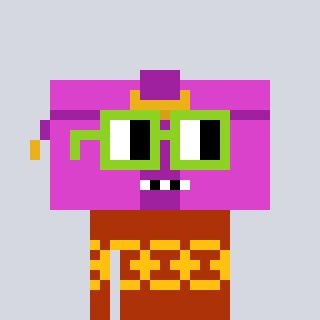
a pixel art character with square light green glasses, a clutch-shaped head and a hotbrown-colored body on a cool background